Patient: sex F, age 48
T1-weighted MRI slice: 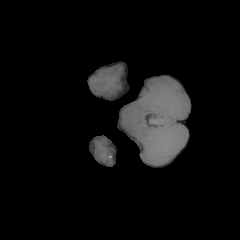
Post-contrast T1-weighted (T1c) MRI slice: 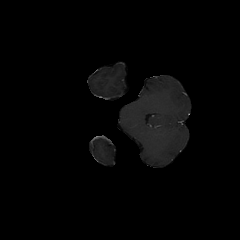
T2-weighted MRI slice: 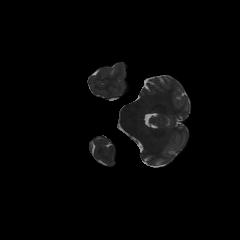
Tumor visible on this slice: no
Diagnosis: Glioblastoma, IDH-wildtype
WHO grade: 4